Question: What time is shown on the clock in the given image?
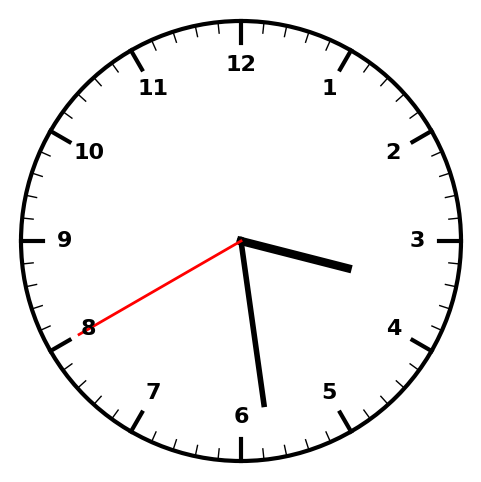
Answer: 03:28:40